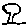
Label: tree